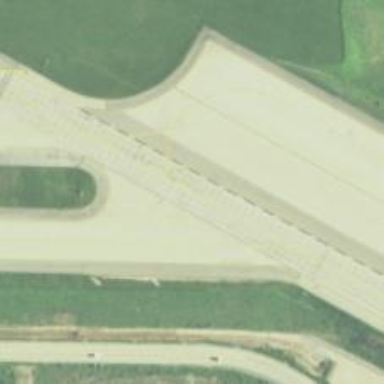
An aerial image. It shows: Image of taxiway at airport.